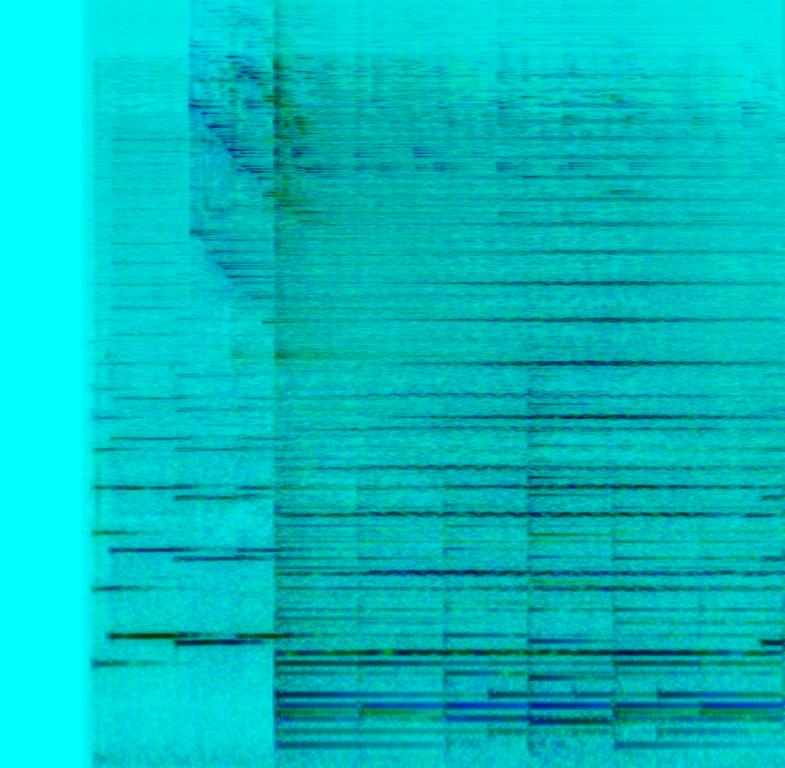
The low quality recording features a shimmering chime bell, breathy flute melody, mellow piano chords and sustained strings melody. It sounds easygoing, calming and emotional.